Field crop: maize
Growth stage: 2
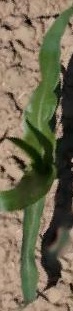
Species: maize